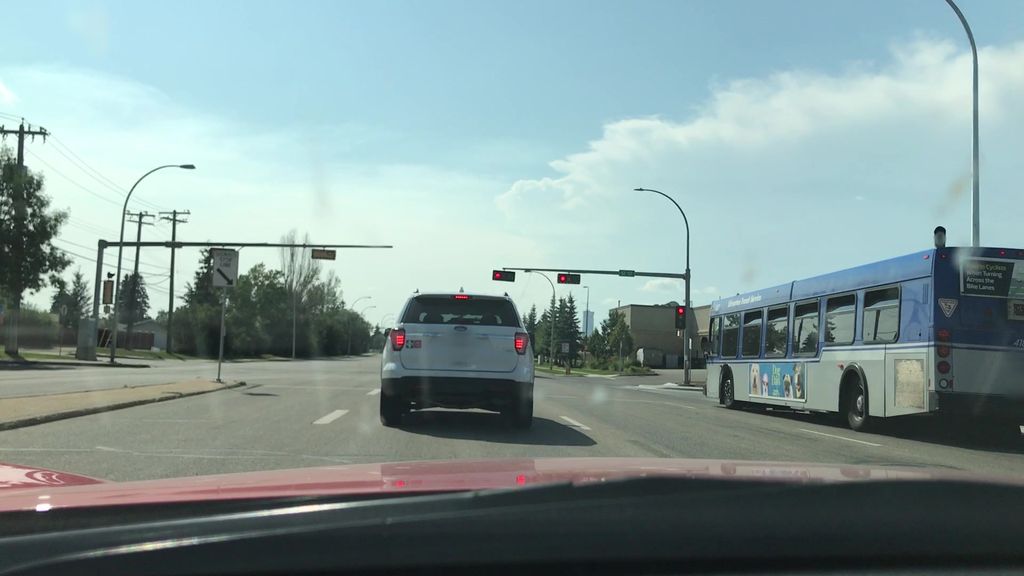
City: edmonton